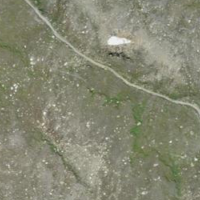
EUNIS habitat code: 26
Species observed at this site:
Gentianella campestris
Aster alpinus